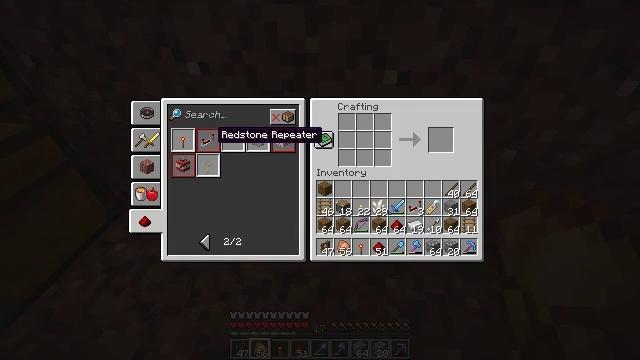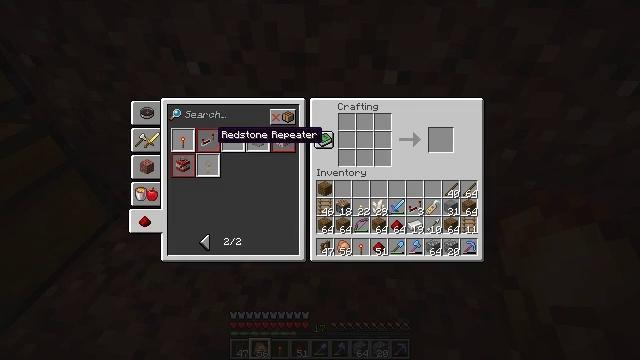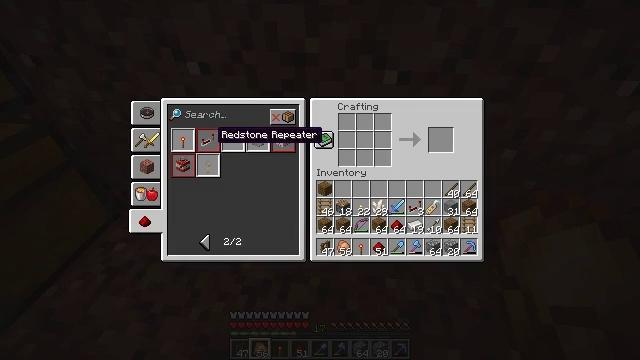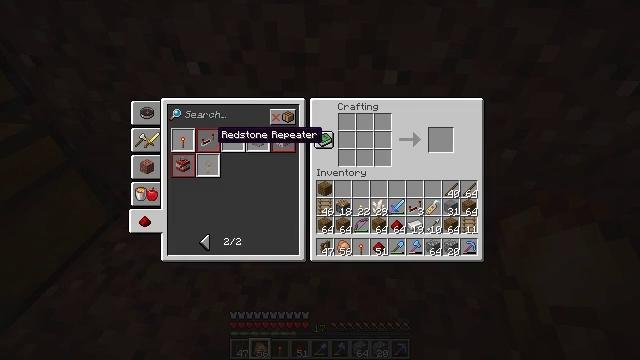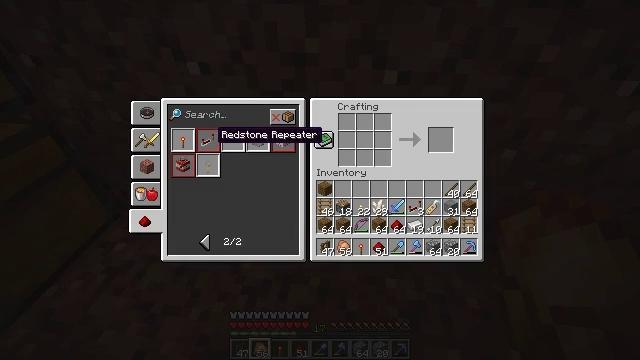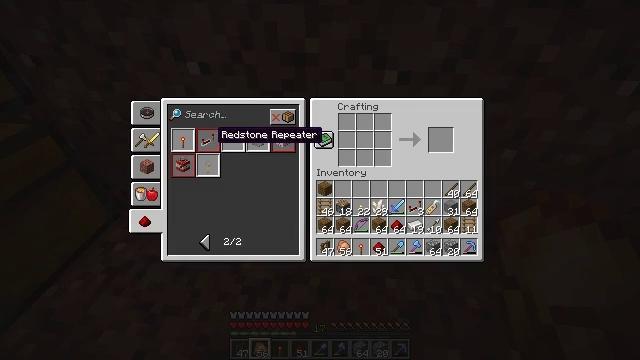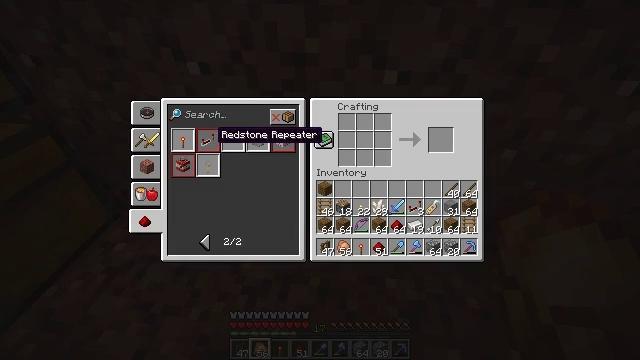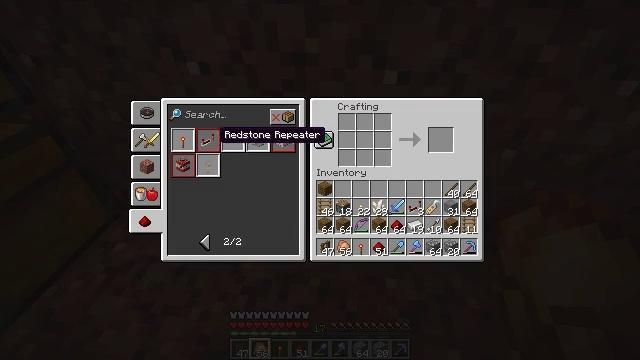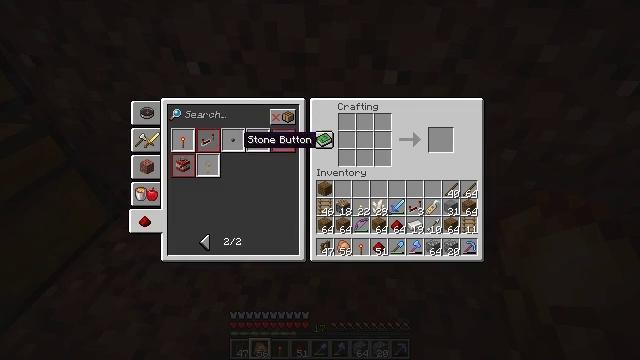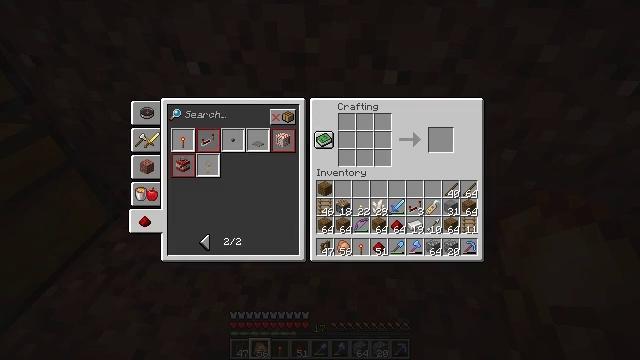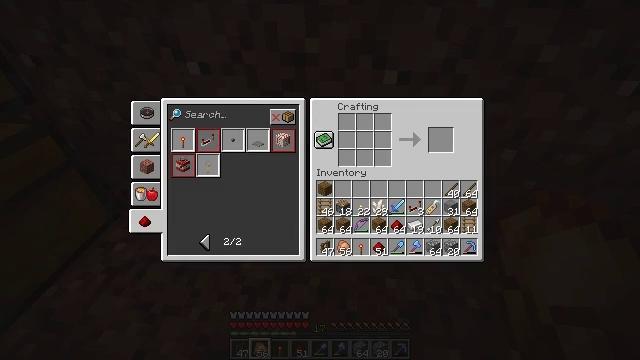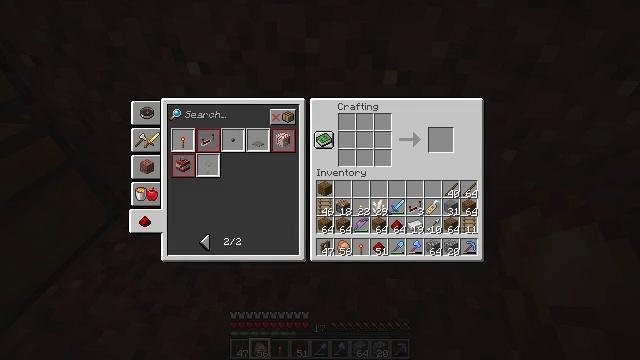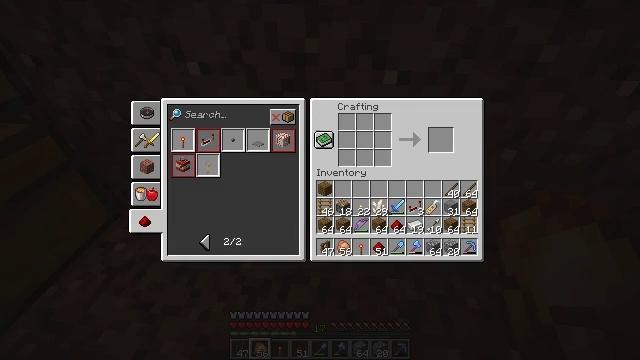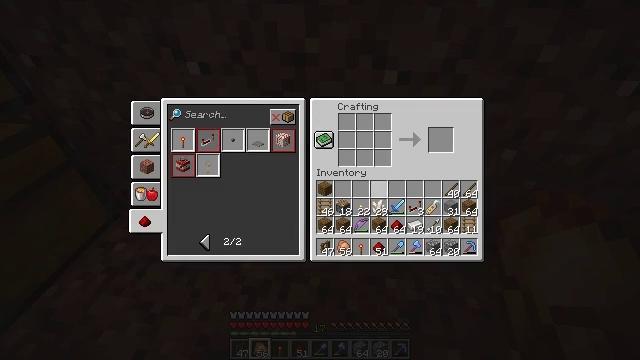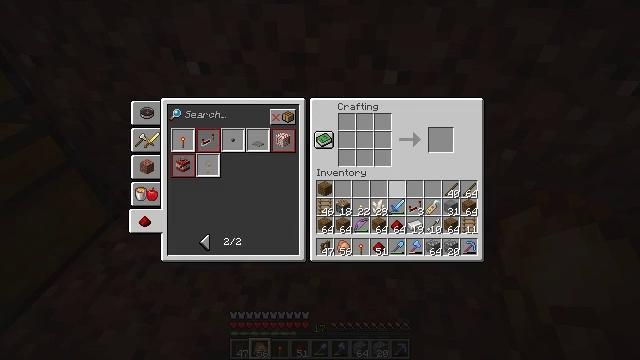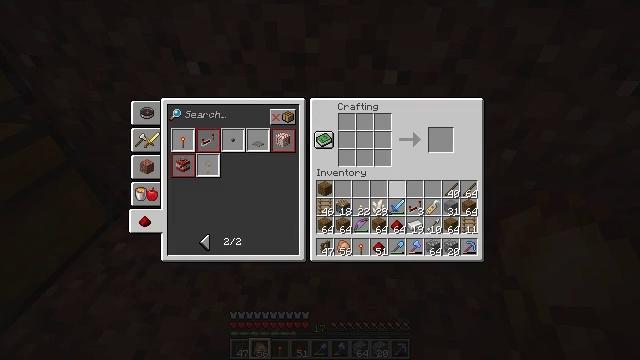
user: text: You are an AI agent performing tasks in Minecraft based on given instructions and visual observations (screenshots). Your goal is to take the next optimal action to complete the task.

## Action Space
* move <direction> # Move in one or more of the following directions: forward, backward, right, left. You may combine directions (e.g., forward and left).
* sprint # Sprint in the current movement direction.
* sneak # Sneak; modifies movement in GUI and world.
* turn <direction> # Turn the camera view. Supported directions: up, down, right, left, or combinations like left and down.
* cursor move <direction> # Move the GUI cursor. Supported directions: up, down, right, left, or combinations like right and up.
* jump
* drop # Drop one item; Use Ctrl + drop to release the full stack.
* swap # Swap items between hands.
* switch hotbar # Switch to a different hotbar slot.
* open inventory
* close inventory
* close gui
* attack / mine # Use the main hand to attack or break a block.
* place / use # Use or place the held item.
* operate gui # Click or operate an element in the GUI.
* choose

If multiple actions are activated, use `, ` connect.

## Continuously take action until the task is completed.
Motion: motion action
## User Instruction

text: Use the crafting table to make a redstone torch.
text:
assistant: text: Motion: no_op
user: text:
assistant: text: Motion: no_op
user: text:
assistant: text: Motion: no_op
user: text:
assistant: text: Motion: no_op
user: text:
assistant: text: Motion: no_op
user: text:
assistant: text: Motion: no_op
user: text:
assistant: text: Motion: no_op
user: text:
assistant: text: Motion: cursor move right
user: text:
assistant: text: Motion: cursor move right and down
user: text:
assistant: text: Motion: cursor move right and down
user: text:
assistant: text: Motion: cursor move right
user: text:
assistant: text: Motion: cursor move right
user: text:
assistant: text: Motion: cursor move right
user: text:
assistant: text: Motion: cursor move right and down
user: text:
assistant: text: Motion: cursor move right
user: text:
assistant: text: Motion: no_op
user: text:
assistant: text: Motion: no_op
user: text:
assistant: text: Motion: no_op
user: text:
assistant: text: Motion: cursor move right
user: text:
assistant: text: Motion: cursor move right
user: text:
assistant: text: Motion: cursor move right
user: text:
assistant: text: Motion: cursor move right
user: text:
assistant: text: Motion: cursor move right
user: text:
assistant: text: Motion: no_op
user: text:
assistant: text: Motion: no_op
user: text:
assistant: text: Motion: no_op
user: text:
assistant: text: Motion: no_op
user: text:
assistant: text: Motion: no_op
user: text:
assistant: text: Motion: no_op
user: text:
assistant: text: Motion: no_op